Question: Wich is the best aproach here? I have a list of phones, another one for emails, and another one for names, all of them is in a database and I need to achieve the following result:

It has to be exactly like that image, I'm not asking anyone to right te code for me, I just need to know what is the best way to achieve that.
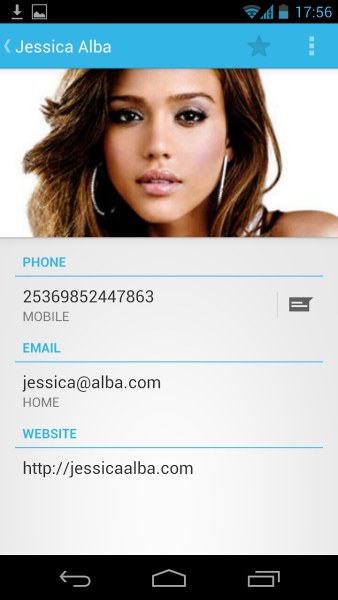
Answer: A linear layout may be a good starting point.